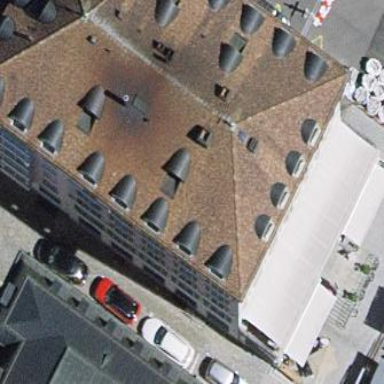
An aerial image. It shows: Building with equal-hipped roof made of roof tiles.